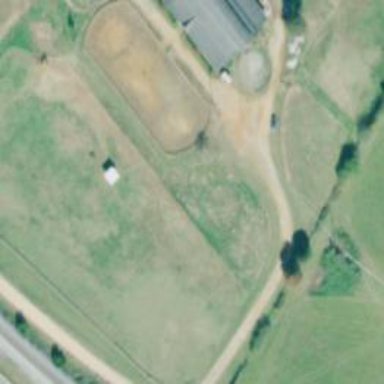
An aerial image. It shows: Paddock used for equestrian sports and animal keeping on pitch of leisure land.